Question: How to get the sum of 'Doubles' that where parsed from a 'JTable'?
I'm Building a Client/Server Application, and I'm Stuck on a Little issue.
I want get the sum of values of a column in a 'JTable', this column contains 'String' objects with '#,##' format, so when I try to parse them into doubles with a loop I get this error:
'''
java.lang.NumberFormatException: For input string: "0,55"
'''
Here is the 'JTable' image:

And here is the code that I tried so far:
'''
private void jButton10ActionPerformed(java.awt.event.ActionEvent evt) {
Double summl = 0.0;
for(int i = 0; i < jTable1.getRowCount(); i++){
summl=summl+Double.parseDouble(jTable1.getValueAt(i,5).toString());
}
System.out.println("summl = "+summl);
}
'''
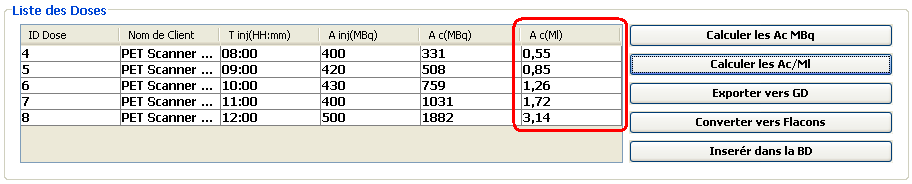
Answer: I think the problem is with the comma in the number. You should try to parse the numbers using <URL> class.
E.G.:
'''
public static void main(String[] args) {
NumberFormat nf = NumberFormat.getInstance(Locale.FRENCH); //Set the proper locale here
try {
Double myDouble = (Double)nf.parse("0,55");
System.out.println(myDouble);
} catch (ParseException e) {
e.printStackTrace();
}
}
'''